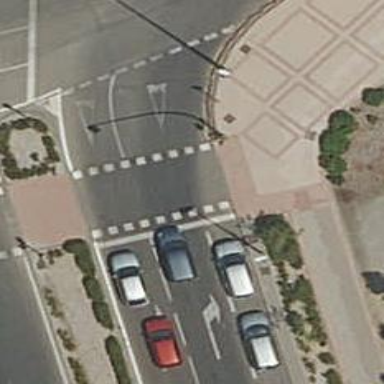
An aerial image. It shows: Crossing with traffic signals.